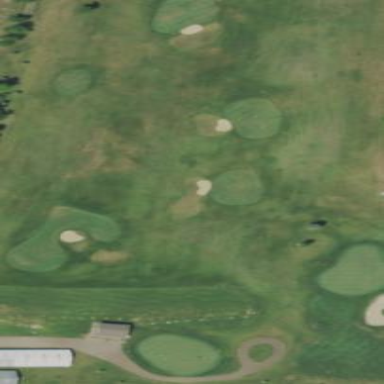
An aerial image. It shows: Golf pitch.